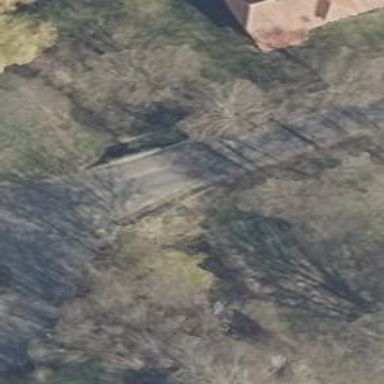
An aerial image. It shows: Culvert tunnel.